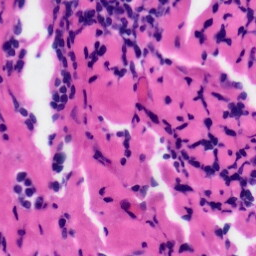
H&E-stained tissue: Tonsil